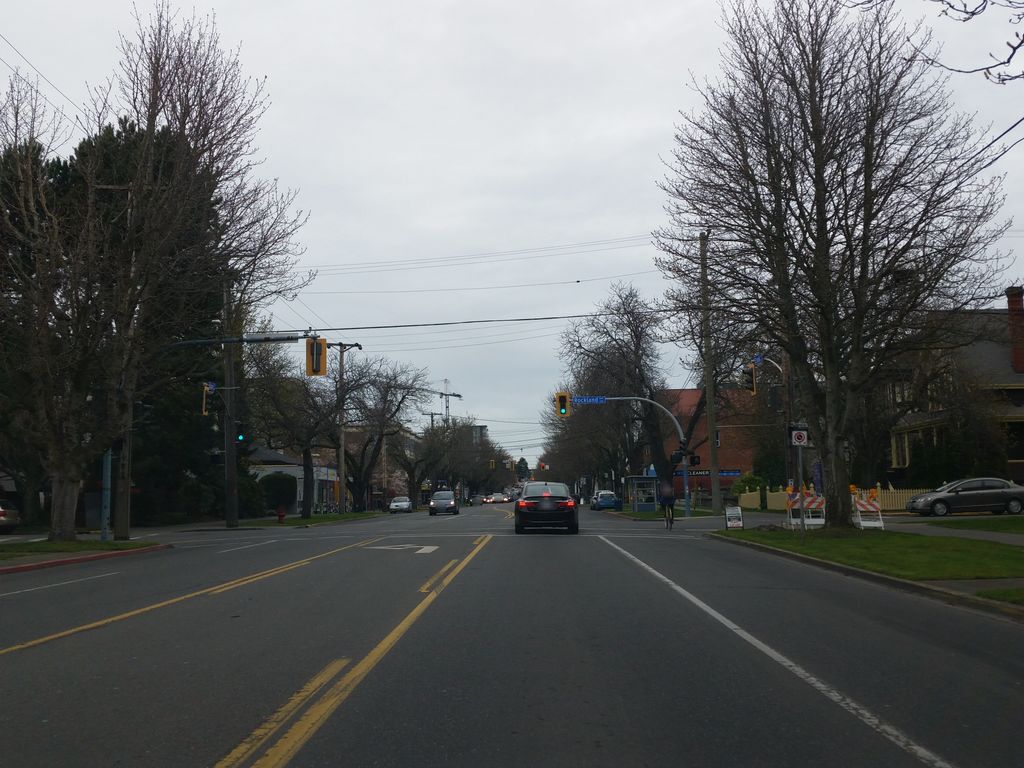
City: victoria